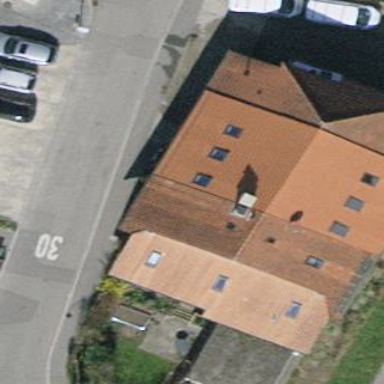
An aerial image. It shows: Semidetached house with tile roof.